Question: Count the number of objects in the diagram.
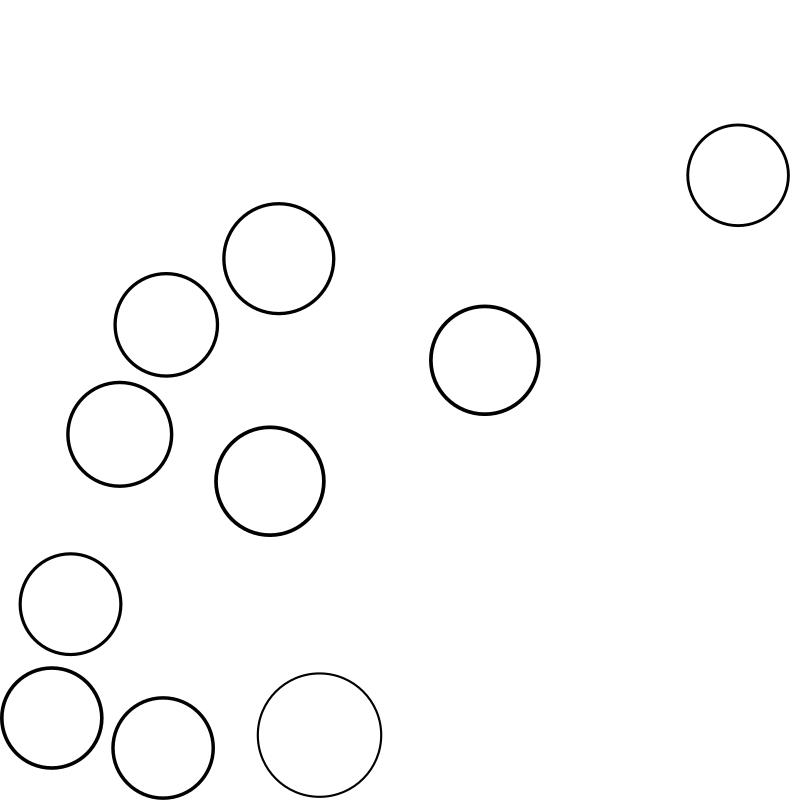
Answer: 10